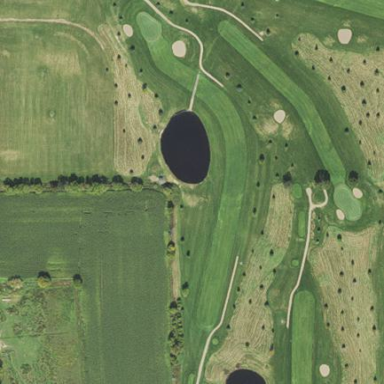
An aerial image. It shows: Golf course surrounded by greenery.